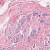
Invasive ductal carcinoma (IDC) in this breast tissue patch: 1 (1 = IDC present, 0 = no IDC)